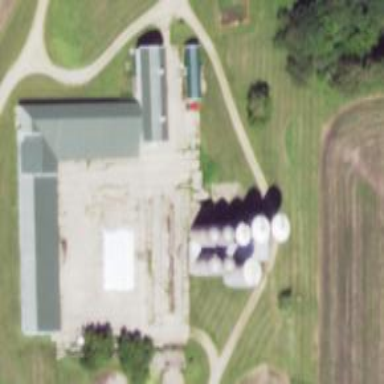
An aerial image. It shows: Silo.